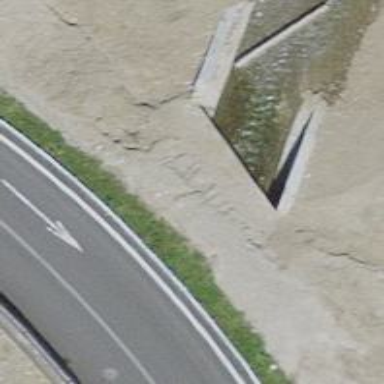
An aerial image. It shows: There is tunnel.